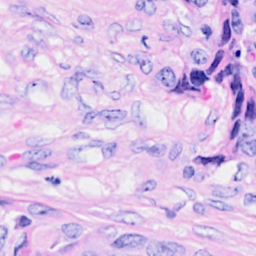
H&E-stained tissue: Breast